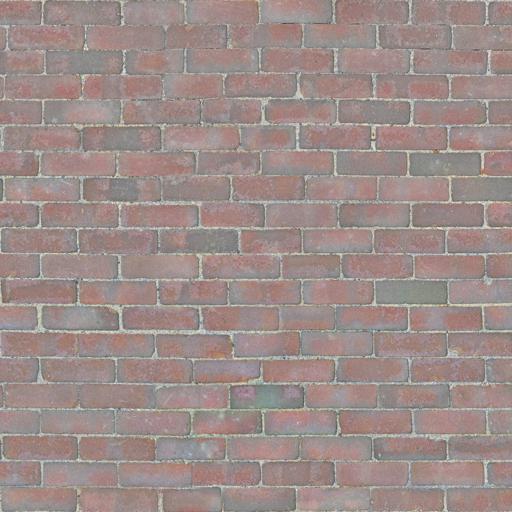
Tags: floor pavement paving stones red stone